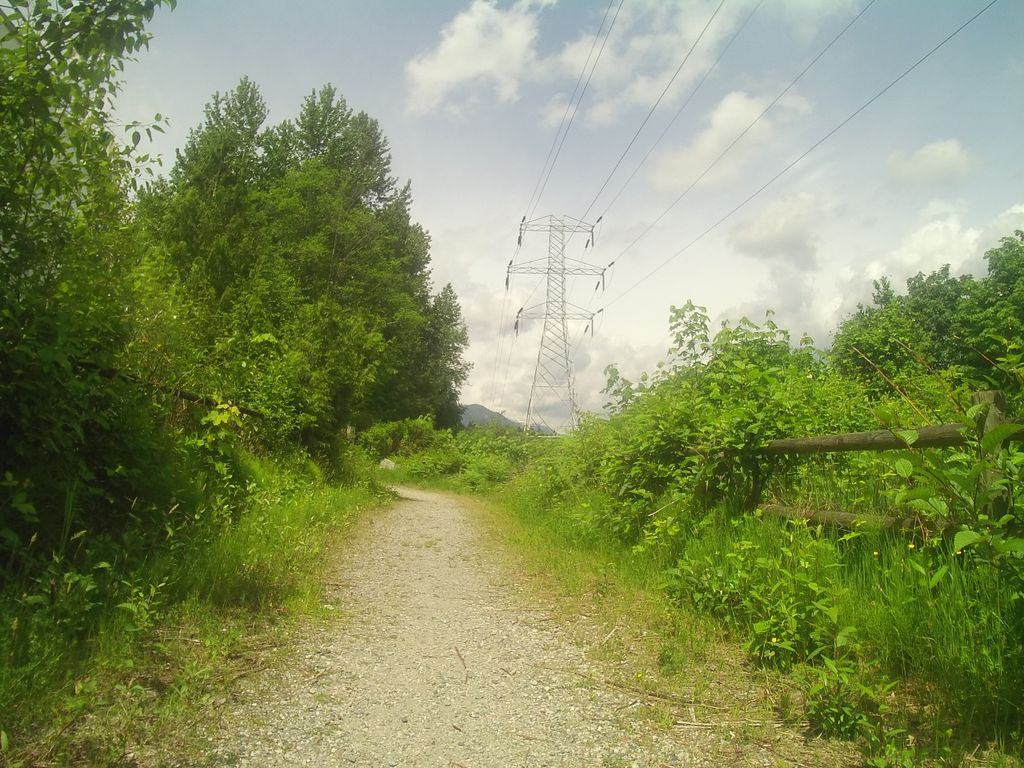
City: vancouver